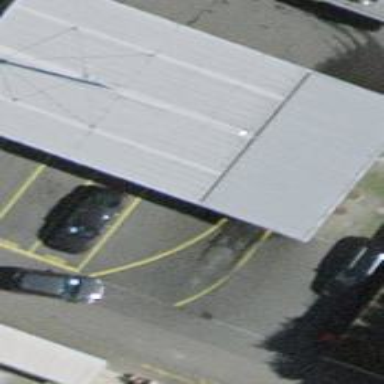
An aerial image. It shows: Building housing car wash facility.